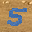
Label: 5